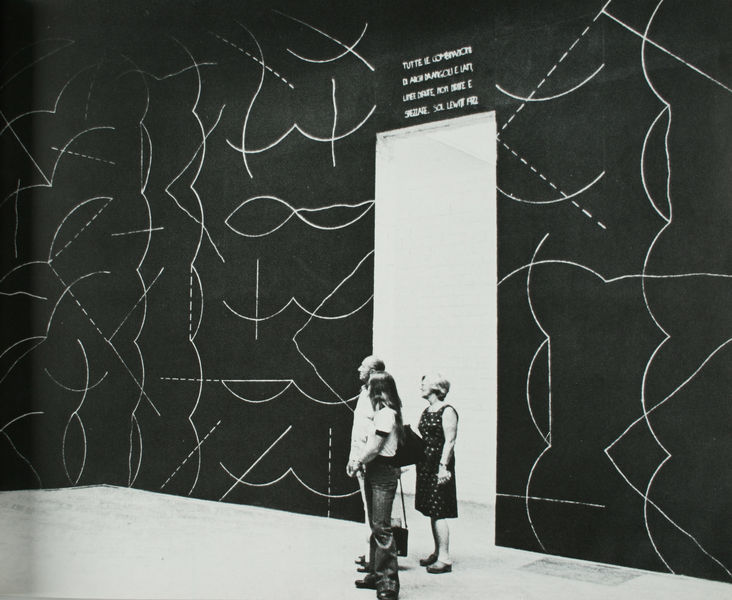
Titel: Installation Venice Biennale
Künstler: Sol Lewitt
Standort: New York
Institution: The Museum of Modern Art
Schlagwörter: dunkel, mann, schatten, weiß, menschen, mädchen, frau, grau, hell, lampe, lampen, licht, raum, schwarz, tür, zimmer, hund, muster, wand, mensch, innenraum, feld, felder, boden, decke, familie, kind, personen, person, publikum, schrift, ecke, bogen, abstrakt, fläche, flächen, mauer, formen, linien, besucher, dekoration, tapete, streifen, striche, betrachter, foto, fotografie, bögen, wände, eingang, schild, linie, form, strich, fliese, photo, ausstellung, mauern, museum, sol, geometrie, lewitt, aufnahme, moma, new york, wandgestaltung, sol lewitt